Question: To illustrate my problem, suppose I have a data model where I have a collection of Books, each of which has one or more Drafts, and also a "current" Draft. I'd like my model to look something like this:
'''
class Book
{
public int Id { get; set; }
public string Title { get; set; }
public virtual ICollection<Draft> Drafts { get; set; }
public virtual Draft CurrentDraft { get; set; }
}
class Draft
{
public int Id { get; set; }
public virtual int BookId { get; set; }
public virtual Book Book { get; set; }
public string Description { get; set; }
}
'''
I have a DbContext that looks like this:
'''
class TestDbContext : DbContext
{
public DbSet<Book> Books { get; set; }
public DbSet<Draft> Drafts { get; set; }
protected override void OnModelCreating(DbModelBuilder modelBuilder)
{
modelBuilder.Conventions.Remove<OneToManyCascadeDeleteConvention>();
modelBuilder.Conventions.Remove<ManyToManyCascadeDeleteConvention>();
base.OnModelCreating(modelBuilder);
}
}
'''
...and a simple program like this:
'''
static void Main(string[] args)
{
Database.SetInitializer<TestDbContext>(new DropCreateDatabaseAlways<TestDbContext>());
using (var db = new TestDbContext())
{
var book = new Book() { Title = "War and Peace", Drafts = new List<Draft>() };
var draft1 = new Draft() { Book = book, Description = "First Draft" };
book.Drafts.Add(draft1);
var draft2 = new Draft() { Book = book, Description = "Second Draft" };
book.Drafts.Add(draft2);
book.CurrentDraft = draft2;
db.Books.Add(book);
db.SaveChanges();
foreach (var b in db.Books)
{
Console.WriteLine("Book {0}: {1}", b.Id, b.Title);
foreach (var d in book.Drafts)
Console.WriteLine(" Draft ID {0}: {1} from Book ID {2}", d.Id, d.Description, d.BookId);
Console.WriteLine("Current draft has ID {0}", b.CurrentDraft.Id);
}
Console.ReadKey();
}
}
'''
When the DB is created by EF, it looks like this:

[I'm not wild about the extra Book_Id column, but I could live with it if it worked.]
Sadly, when I run the test program, it fails at the 'SaveChanges' call, with an exception:
> An error occurred while saving entities that do not expose foreign key
properties for their relationships. The EntityEntries property will
return null because a single entity cannot be identified as the source
of the exception. Handling of exceptions while saving can be made
easier by exposing foreign key properties in your entity types. See
the InnerException for details.
I've tried messing about with the fluent API in my OnModelCreating, but when I try to configure it that way it gets confused by the fact that there are two FK relationships between Books and Drafts. I'm not familiar enough with the fluent stuff (or EF generally) to know how to do it properly.
Is this even possible in EF code first?
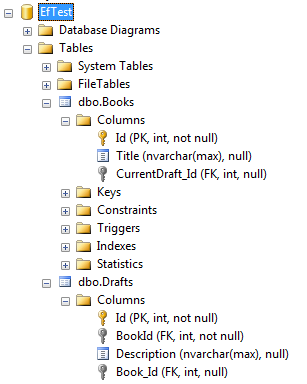
Answer: Your inner exception is that EF can't figure out the order to save things to the database to create something properly. If you call save changes in multiple places to force the order your test app will work:
'''
var book = new Book() { Title = "War and Peace", Drafts = new List<Draft>() };
db.Books.Add(book);
db.SaveChanges();
var draft1 = new Draft() { Book = book, Description = "First Draft" };
book.Drafts.Add(draft1);
var draft2 = new Draft() { Book = book, Description = "Second Draft" };
book.Drafts.Add(draft2);
book.CurrentDraft = draft2;
db.SaveChanges();
'''
Regarding the second book_id - you could use this fluent:
'''
modelBuilder.Entity<Book>()
.HasMany(b => b.Drafts)
.WithRequired(d => d.Book)
.HasForeignKey(d => d.BookId);
modelBuilder.Entity<Book>()
.HasOptional(b => b.CurrentDraft)
.WithOptionalDependent()
.Map(m => m.MapKey("CurrentDraftId"));
'''
which produces this database: